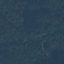
Label: Forest